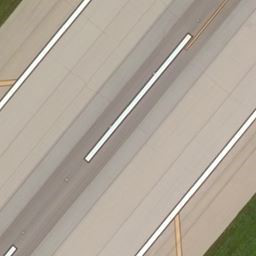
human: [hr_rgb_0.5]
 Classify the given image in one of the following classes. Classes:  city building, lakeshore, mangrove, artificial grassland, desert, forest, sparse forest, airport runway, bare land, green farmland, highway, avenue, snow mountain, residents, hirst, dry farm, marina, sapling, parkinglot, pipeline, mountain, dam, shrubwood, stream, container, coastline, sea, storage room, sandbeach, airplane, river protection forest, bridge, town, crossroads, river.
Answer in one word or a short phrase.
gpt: airport runway